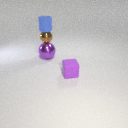
small blue rubber cylinder above small brown metal sphere